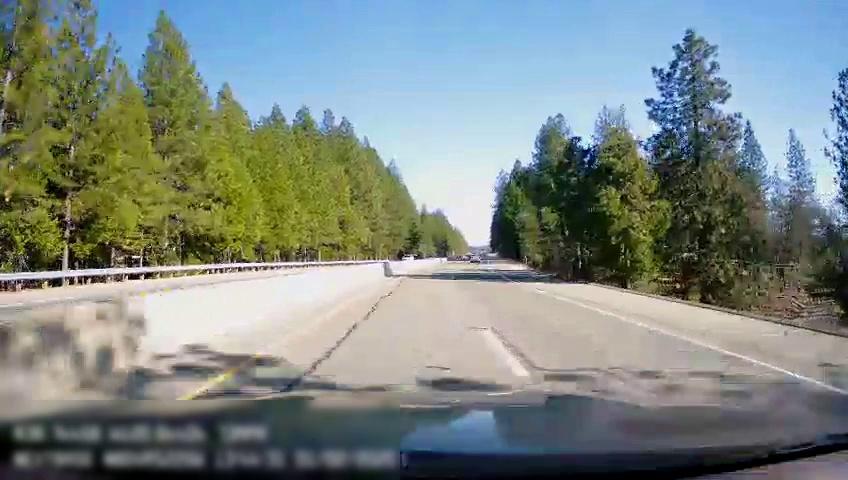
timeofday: Day
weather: Sunny
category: Drivable Space
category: Drivable Space
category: Vehicles | SUV
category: Vehicles | Car
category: Lanes | Alternate Lane
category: Lanes | Current Lane
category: Lanes | Alternate Lane
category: Lanes | Opposite Lane